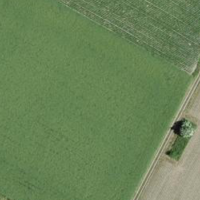
EUNIS habitat code: 52
Species observed at this site:
Dactylis glomerata